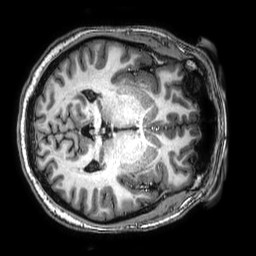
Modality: T1w
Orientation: axial
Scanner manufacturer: philips
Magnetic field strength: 3 T
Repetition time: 0.008 s
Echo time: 0.003558 s